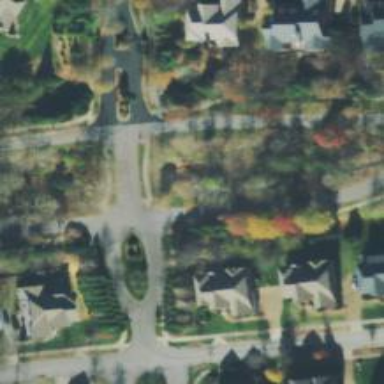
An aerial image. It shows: Residential road.